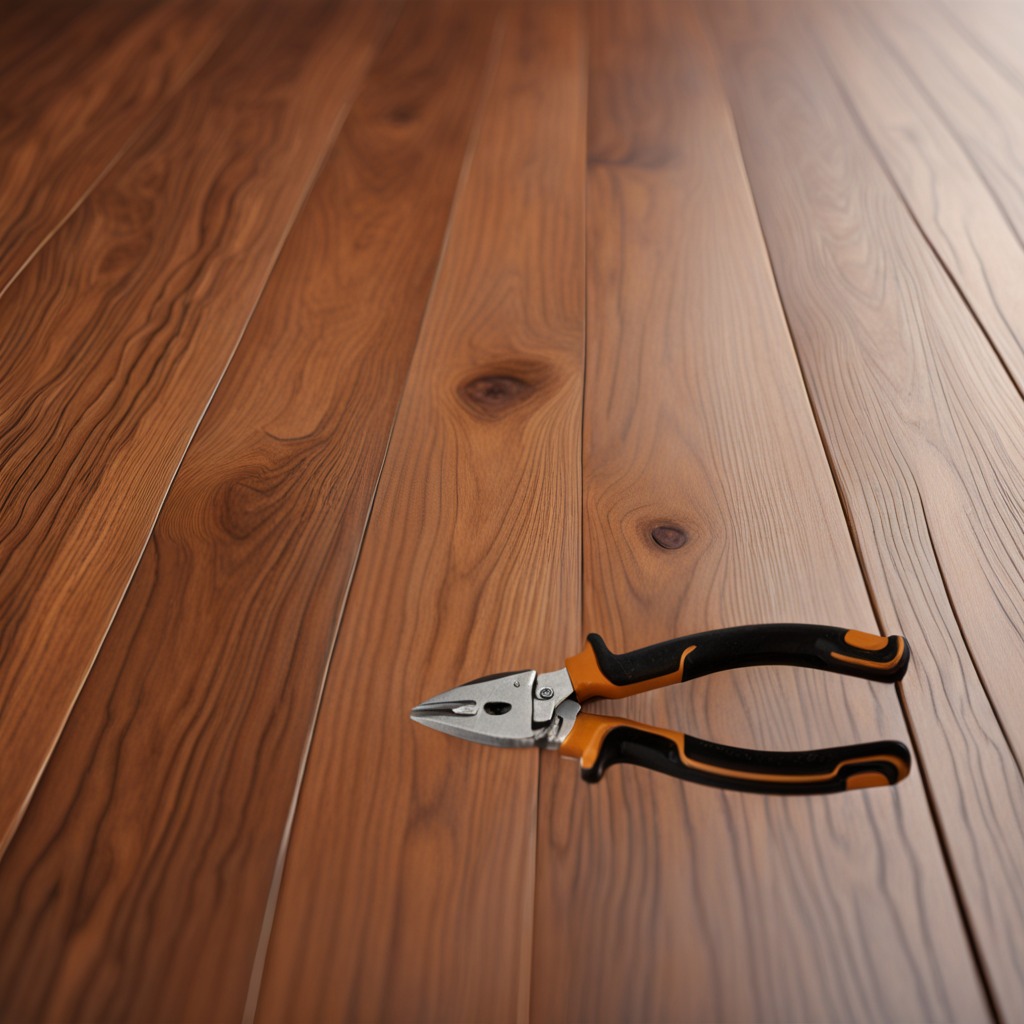
A plier is lying on a wooden table in a carpentry studio.